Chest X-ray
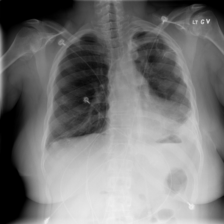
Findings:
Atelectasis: negative
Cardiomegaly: negative
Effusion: positive
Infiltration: positive
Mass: negative
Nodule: negative
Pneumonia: negative
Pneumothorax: negative
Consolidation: positive
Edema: negative
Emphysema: negative
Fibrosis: negative
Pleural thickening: positive
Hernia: negative